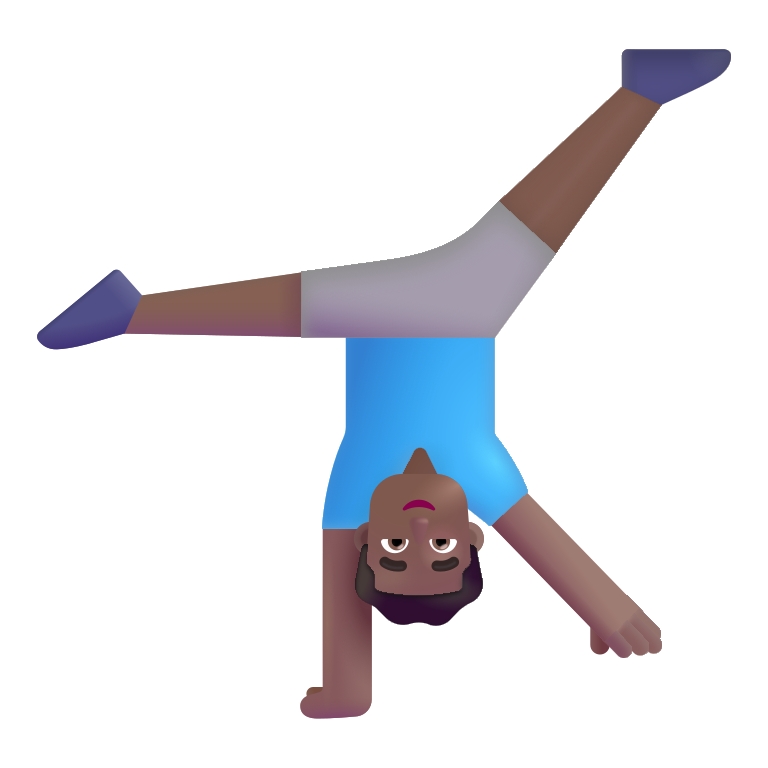
man cartwheeling color  dark